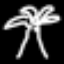
Label: palm tree